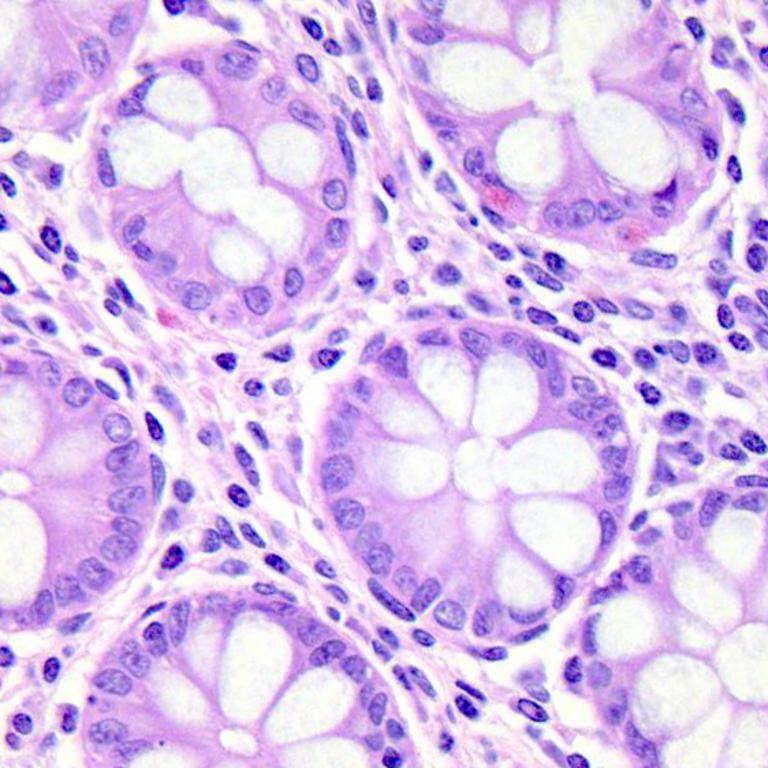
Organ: colon
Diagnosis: benign